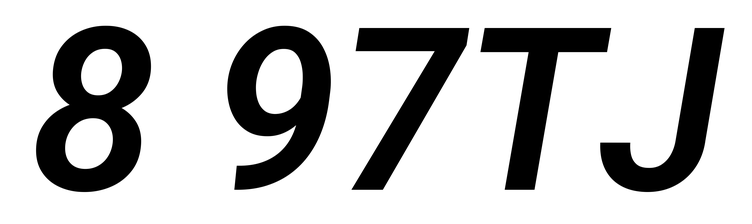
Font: Roboto-Italic_SemiBold_Italic